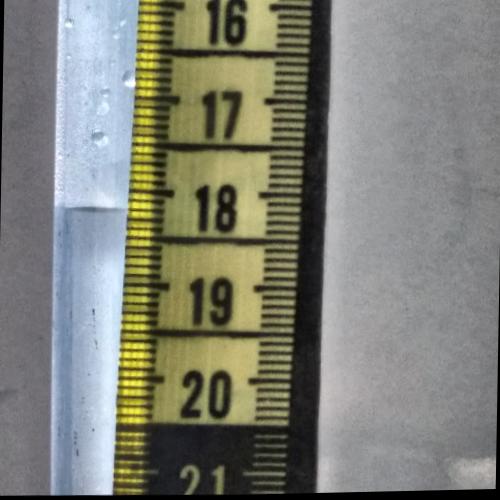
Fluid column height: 18.2 cm